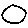
Label: circle